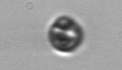
Label: Dinophyceae